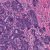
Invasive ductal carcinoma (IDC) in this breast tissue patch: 1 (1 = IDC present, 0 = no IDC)